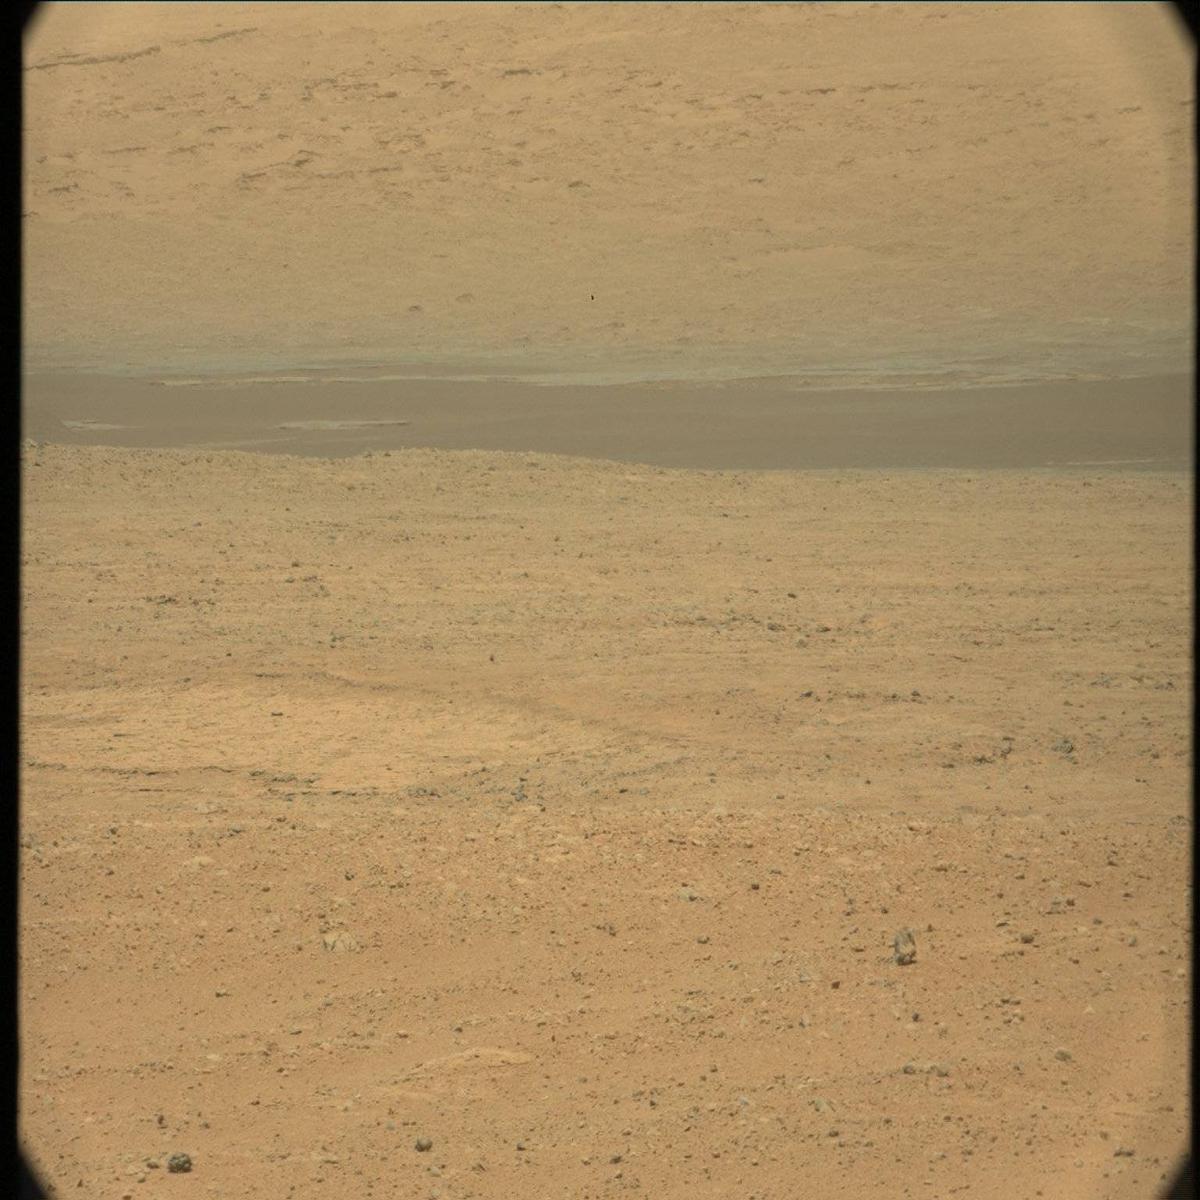
Terrain classes present: Ridge, Rock, Sand / Soil